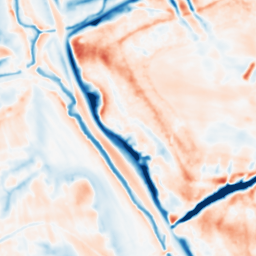
Category: multiscale
Decomposition family: dog_multiscale
Decomposition parameters: sigma_ratio: 1.4
n_scales: 6
base_sigma: 1
Upsampling method: quadratic
Upsampling parameters: scale: 2
Upsampling scale: 2